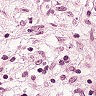
Metastatic tissue present: yes